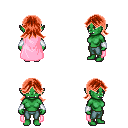
a pixel art fantasy rpg character, female body template, orc, green skin, pink cape, teal pants, red loose hair, white cloth bracers, four views (front, back, left, right), 2x2 character sprite sheet, small pixel art, hard edges, no anti-aliasing